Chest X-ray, PA view. Patient: 51 years old, sex M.
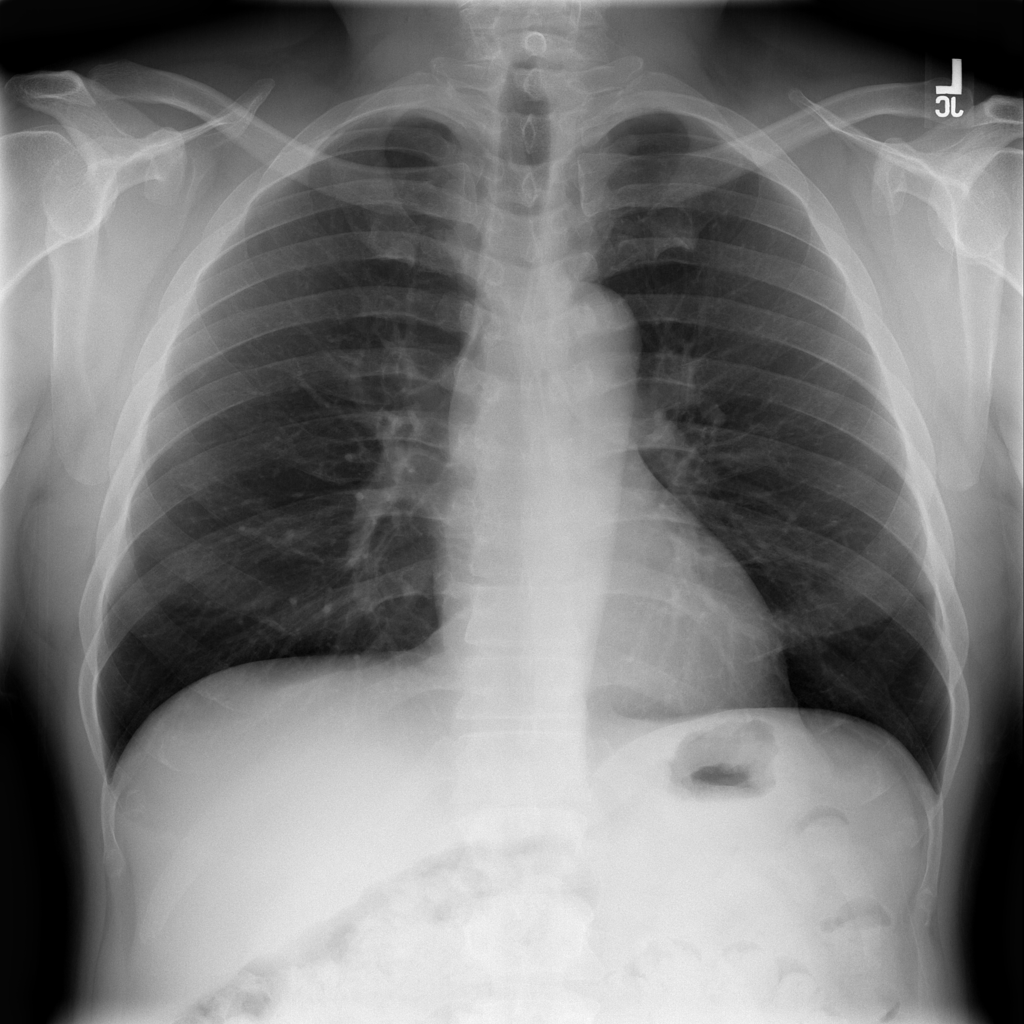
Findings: No Finding